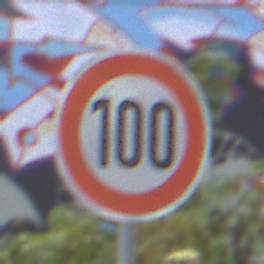
Verkehrszeichen: Geschwindigkeit100
Umgebung: Outdoor, Urban
Tageszeit: MorningAfternoon
Wetter: PartlyCloudy
Licht: Natural
Jahreszeit: NotSpecified
Kontrast: LowContrast